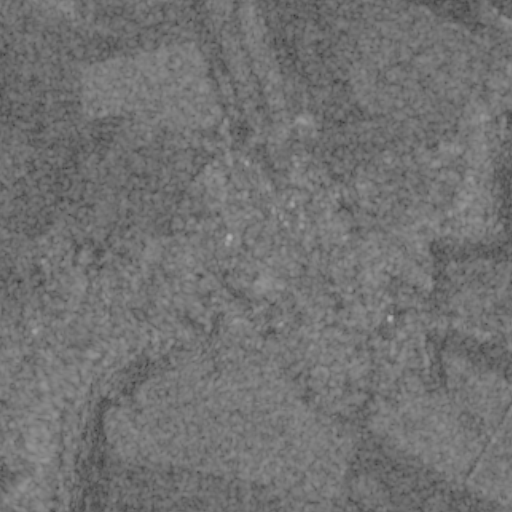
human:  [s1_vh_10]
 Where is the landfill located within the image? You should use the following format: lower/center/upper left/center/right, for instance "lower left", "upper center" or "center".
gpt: The landfill is located in the upper center of the image.
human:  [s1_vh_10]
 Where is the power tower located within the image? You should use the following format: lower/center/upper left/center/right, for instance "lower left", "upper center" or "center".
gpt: The power tower is located in the upper of the image.
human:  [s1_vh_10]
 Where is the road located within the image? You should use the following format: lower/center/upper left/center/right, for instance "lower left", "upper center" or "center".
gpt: There is no road in the image.

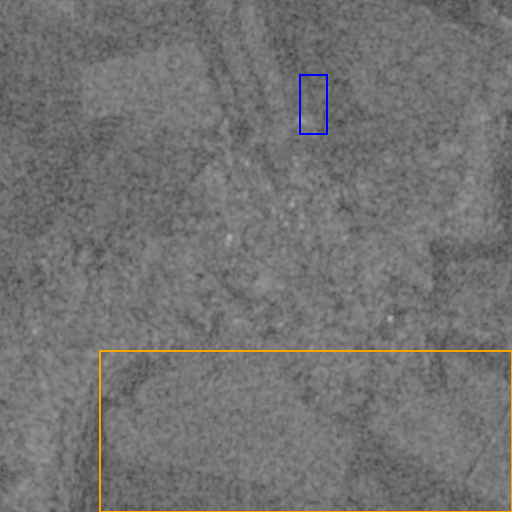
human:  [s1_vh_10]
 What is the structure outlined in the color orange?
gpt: The structure outlined in orange is a crop field.
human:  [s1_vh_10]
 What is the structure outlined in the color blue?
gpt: The structure outlined in blue is a landfill.
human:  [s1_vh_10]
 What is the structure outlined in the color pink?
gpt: There is no pink outline.